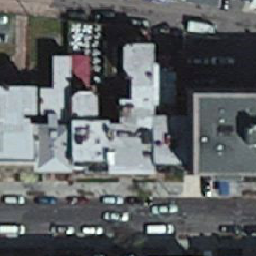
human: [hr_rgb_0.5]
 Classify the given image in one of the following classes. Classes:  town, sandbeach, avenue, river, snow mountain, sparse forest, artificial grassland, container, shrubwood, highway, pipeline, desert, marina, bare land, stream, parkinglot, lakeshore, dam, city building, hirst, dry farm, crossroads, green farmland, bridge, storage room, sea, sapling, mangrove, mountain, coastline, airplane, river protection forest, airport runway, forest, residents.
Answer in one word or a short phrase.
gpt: city building